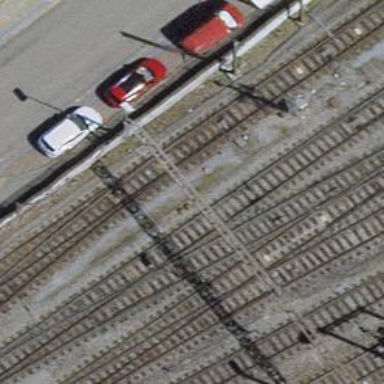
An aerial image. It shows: Rail siding with electrified tracks using contact line.